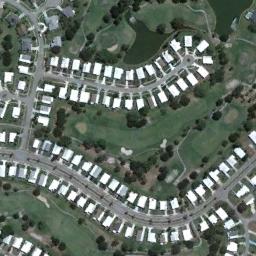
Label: mobile_home_park